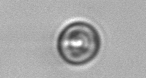
Label: Thalassiosira